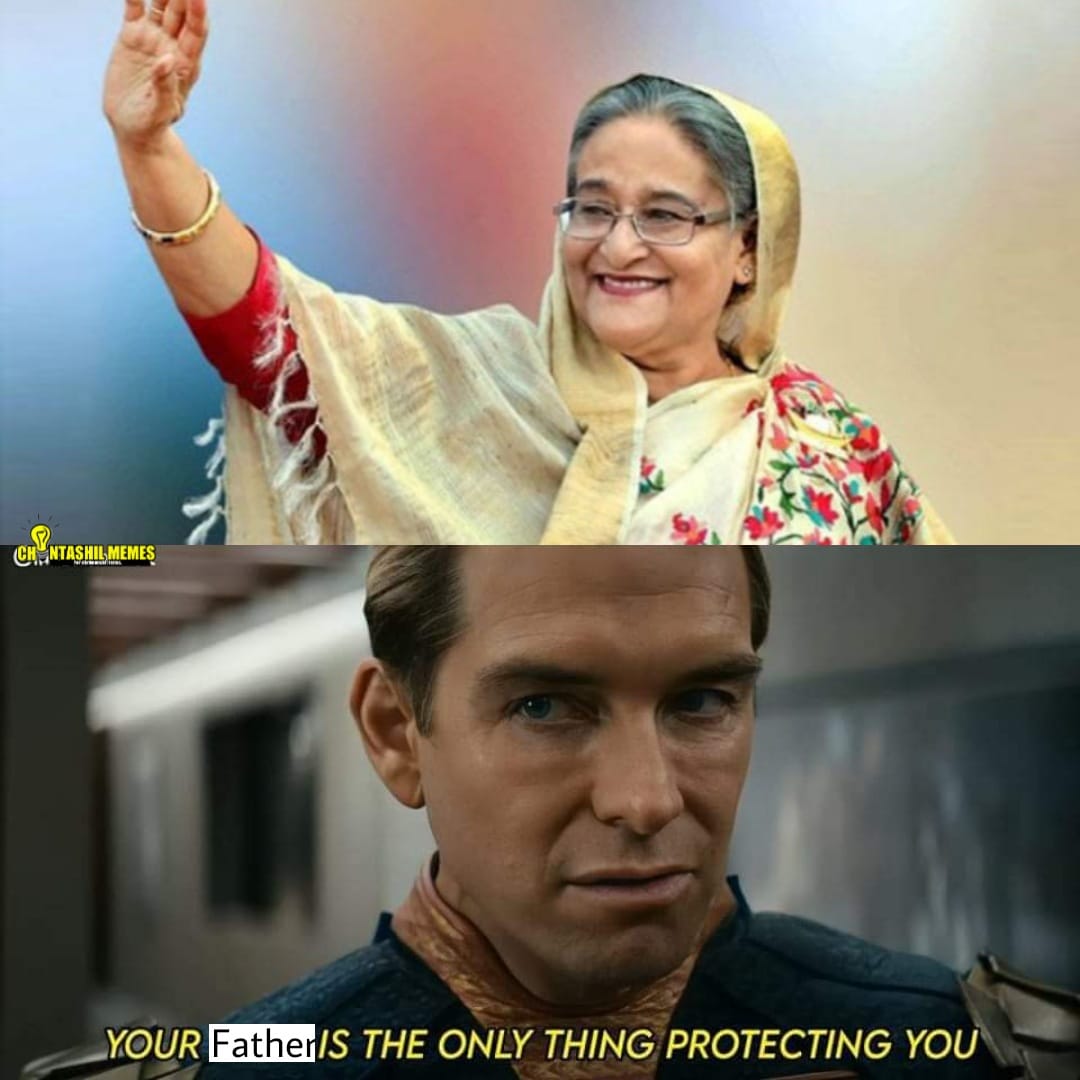
Caption: YOUR Father IS THE ONLY THING PROTECTING YOU
Label: hate